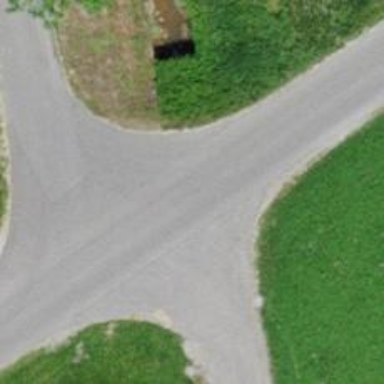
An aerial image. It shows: Unpaved path.